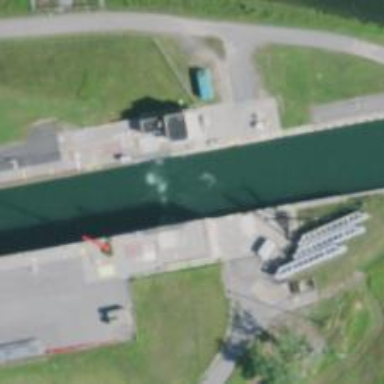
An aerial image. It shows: Lock gate along waterway.